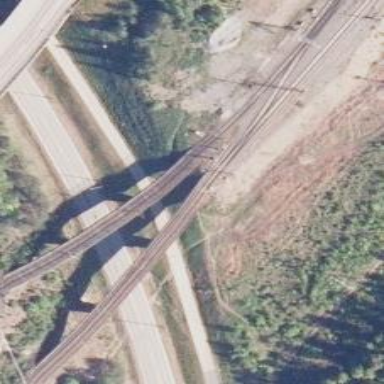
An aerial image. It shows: Railway track with electrified contact lines. This is siding track.